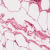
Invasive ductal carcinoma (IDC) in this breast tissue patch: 0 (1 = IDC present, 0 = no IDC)